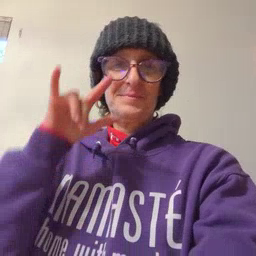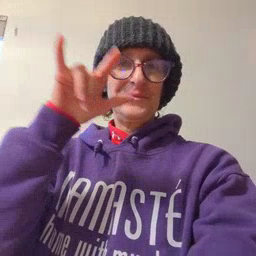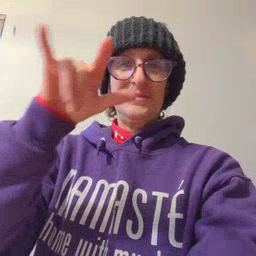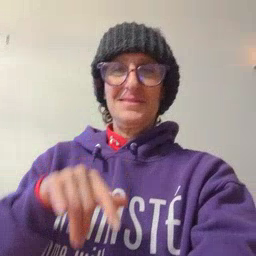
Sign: airplane